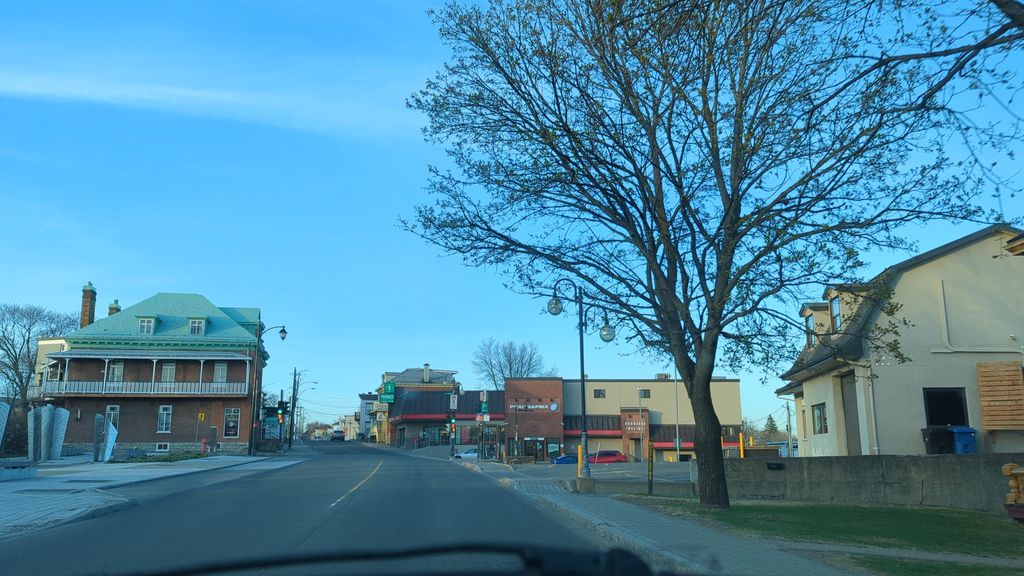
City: quebec_city